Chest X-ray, PA view. Patient: 21 years old, sex F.
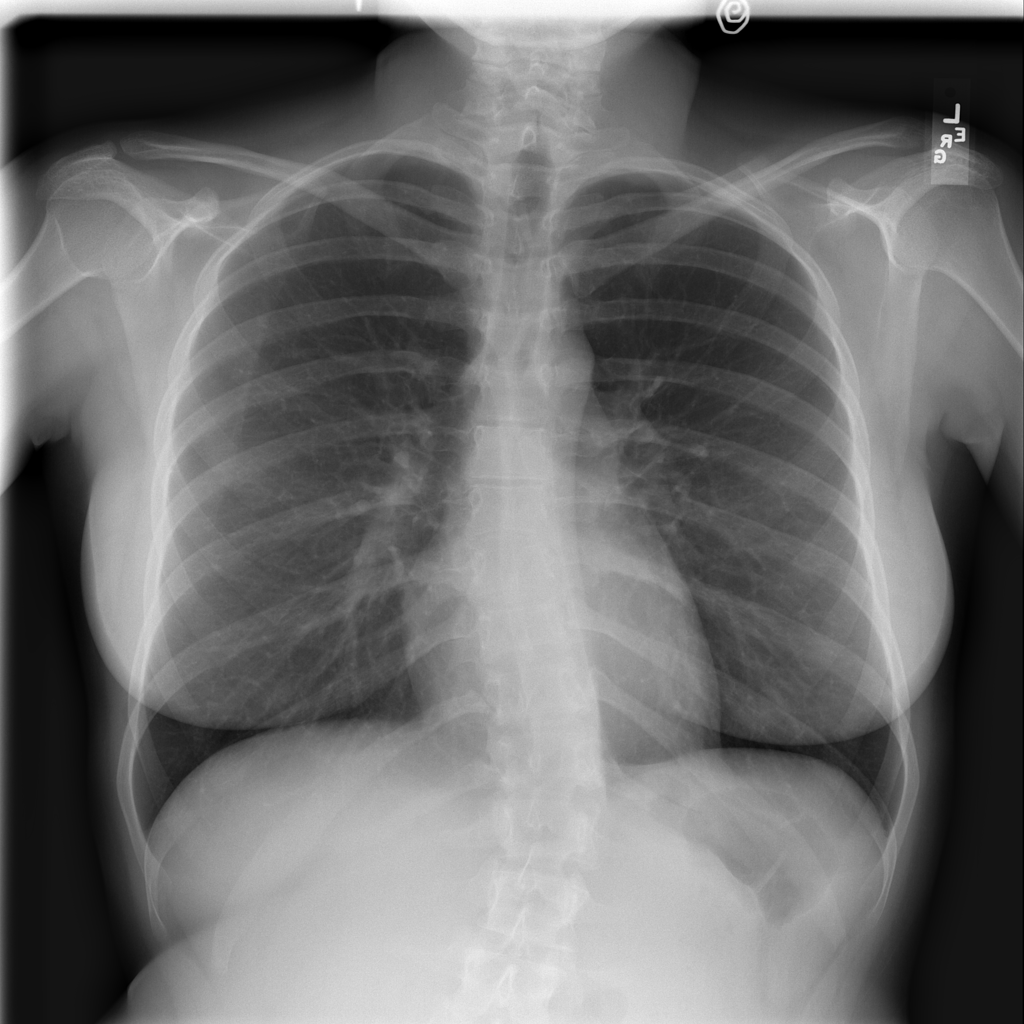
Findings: No Finding